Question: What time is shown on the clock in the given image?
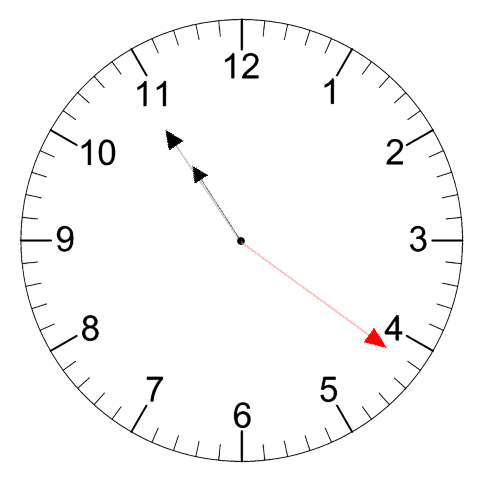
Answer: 10:54:21